Interaction volume radius: 10 \u00c5
Interaction volume height: 15 \u00c5
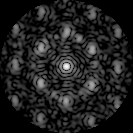
Disorder parameter: 0.5897